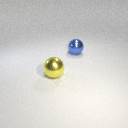
large yellow metal sphere to the left of large blue metal sphere